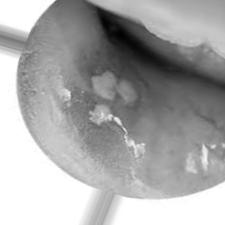
Condition: Mouth Ulcer